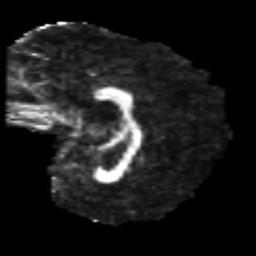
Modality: FA
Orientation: sagittal
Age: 26
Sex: male
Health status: healthy
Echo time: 0.074 s